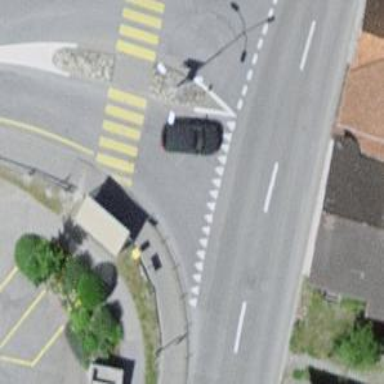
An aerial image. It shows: Bus stop with platform for public transport.